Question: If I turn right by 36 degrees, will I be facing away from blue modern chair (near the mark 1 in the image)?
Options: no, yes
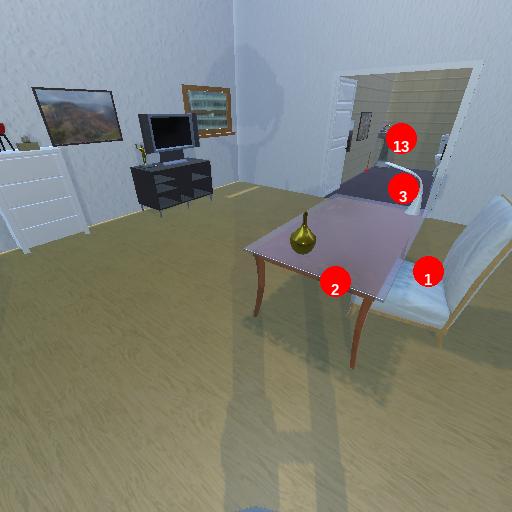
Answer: no